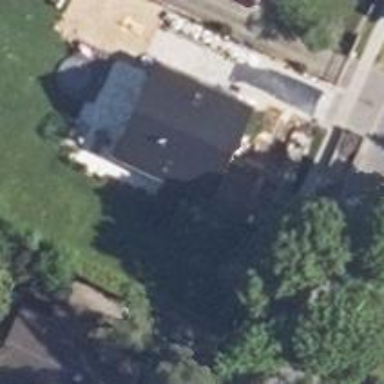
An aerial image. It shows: Detached building.